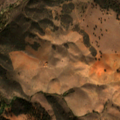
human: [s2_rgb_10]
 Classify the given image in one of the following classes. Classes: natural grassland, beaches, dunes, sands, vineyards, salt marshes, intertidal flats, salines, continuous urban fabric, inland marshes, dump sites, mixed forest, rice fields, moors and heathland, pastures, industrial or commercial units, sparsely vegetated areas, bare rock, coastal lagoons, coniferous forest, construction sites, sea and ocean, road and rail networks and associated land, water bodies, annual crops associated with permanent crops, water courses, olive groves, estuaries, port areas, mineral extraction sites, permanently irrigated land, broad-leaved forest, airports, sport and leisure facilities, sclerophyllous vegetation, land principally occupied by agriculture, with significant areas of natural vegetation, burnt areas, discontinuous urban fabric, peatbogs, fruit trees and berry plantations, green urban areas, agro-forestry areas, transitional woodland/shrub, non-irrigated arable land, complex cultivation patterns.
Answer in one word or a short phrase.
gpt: non-irrigated arable land, land principally occupied by agriculture, with significant areas of natural vegetation, agro-forestry areas, sclerophyllous vegetation